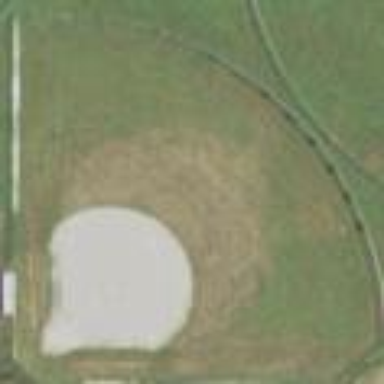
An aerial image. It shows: Baseball pitch for leisure land activities.